Aerial crown-view tile of a tropical tree (Barro Colorado Island, Panama), acquired 20250414:
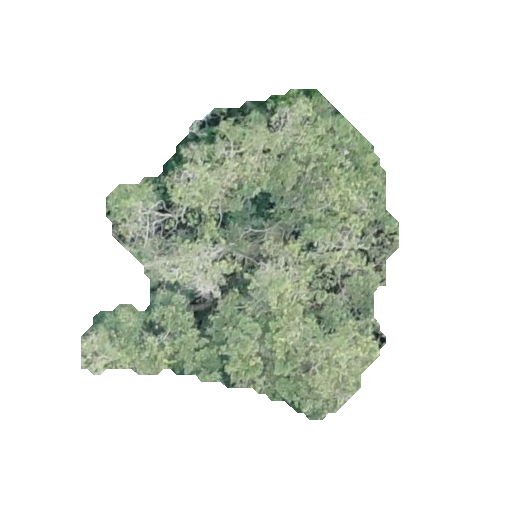
Species: Guapira myrtiflora
GBIF accepted scientific name: Guapira myrtiflora
Crown area: 103.234 m²